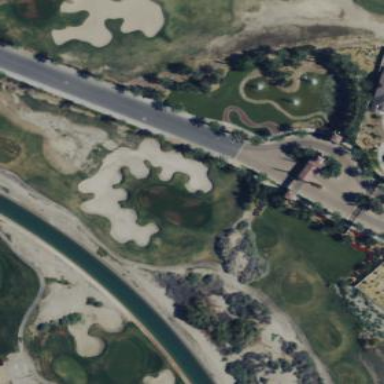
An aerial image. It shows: Golf bunker filled with sandy terrain.